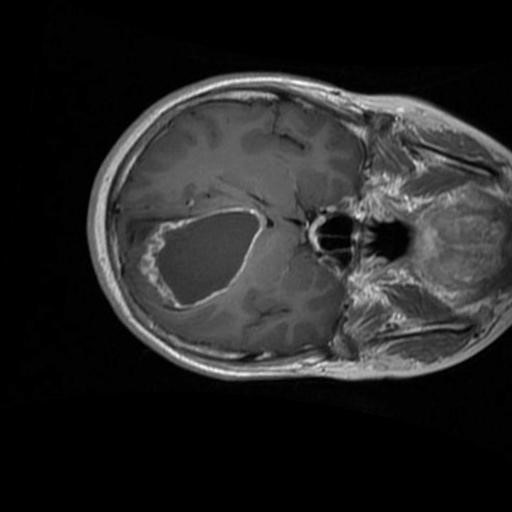
Label: brain_glioma